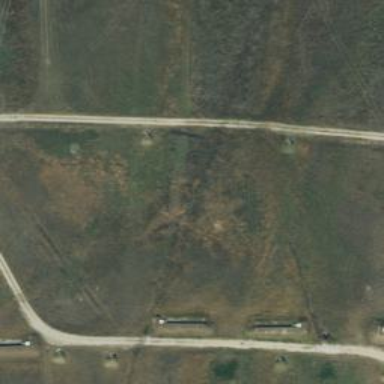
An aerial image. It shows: Military range.